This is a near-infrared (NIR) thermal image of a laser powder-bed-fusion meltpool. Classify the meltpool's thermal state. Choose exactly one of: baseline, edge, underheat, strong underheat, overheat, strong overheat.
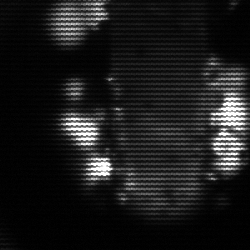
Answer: strong underheat